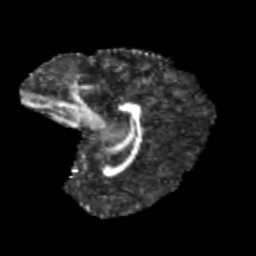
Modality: FA
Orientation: sagittal
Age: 10
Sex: female
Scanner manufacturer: siemens
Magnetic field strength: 3 T
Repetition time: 3.8 s
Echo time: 0.07 s